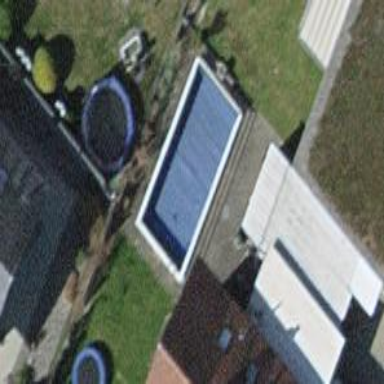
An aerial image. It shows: Swimming pool located in leisure land.